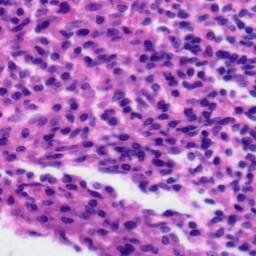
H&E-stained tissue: Tonsil